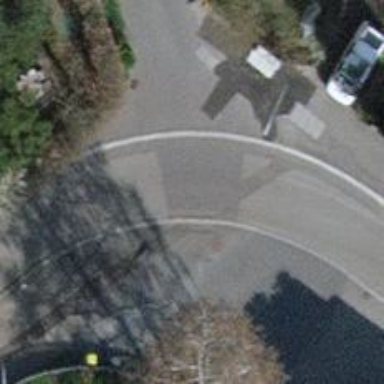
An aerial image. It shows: Asphalt road in living street.